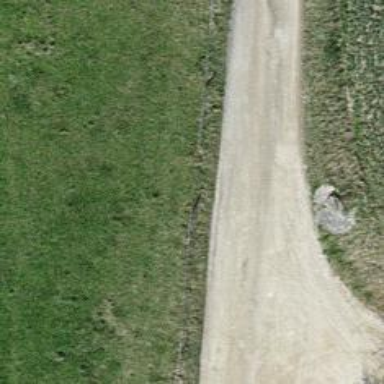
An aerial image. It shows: Service road with grade1 tracktype.